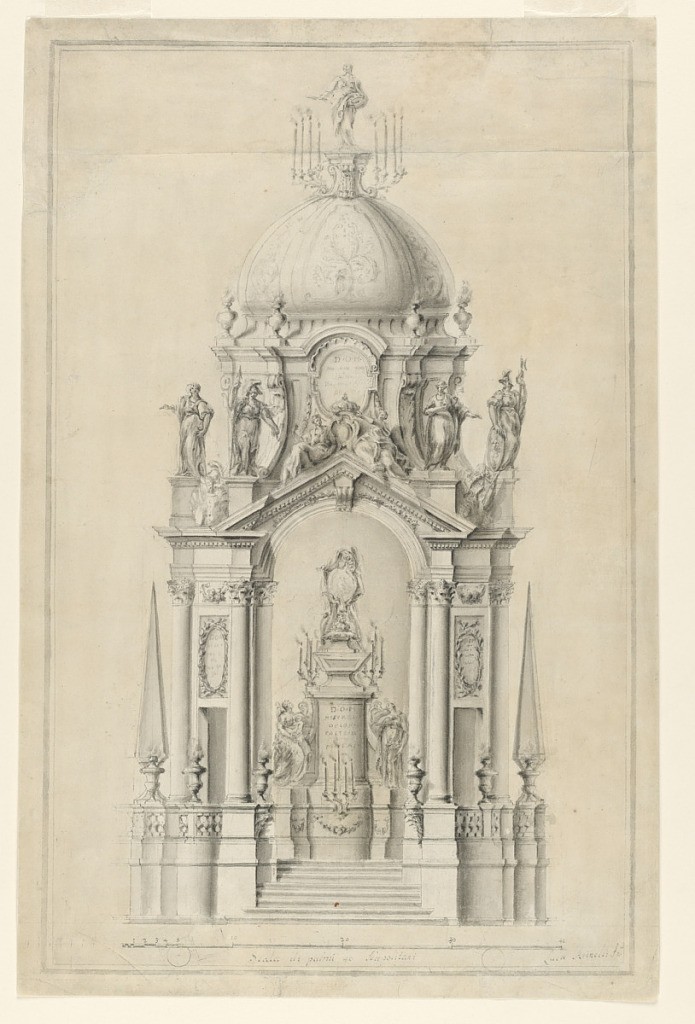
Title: Elevation of a Royal Catafalque
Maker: Luca Arinelli, Italian, active 1770
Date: late 18th century
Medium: Pen and ink, brush and wash on paper
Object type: Drawing
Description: Architectural design for a funerary catafalque, domed structure with arch at center, flanked by Corinthian columns. Above the arch, a triangular pediment. Obelisk-like spires at right and left sides. Within the arch, a monument upon a pedestal with candelabra. Above the pediment, groups of figural sculptures. Another sculpture at the top of the dome surrounded by lit candelabra. Rectangular framing lines.